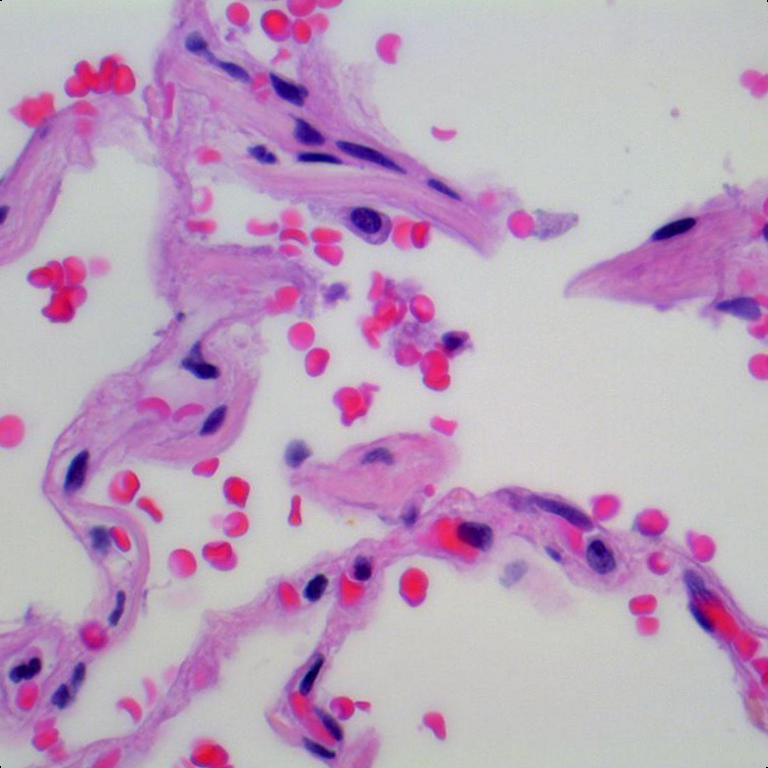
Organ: lung
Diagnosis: benign